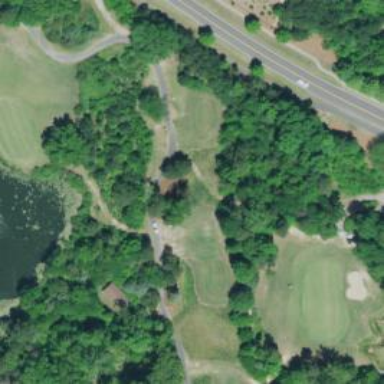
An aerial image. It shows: View of golf hole.